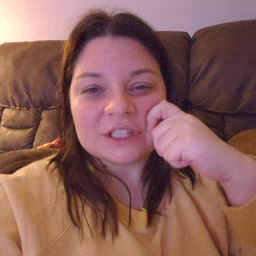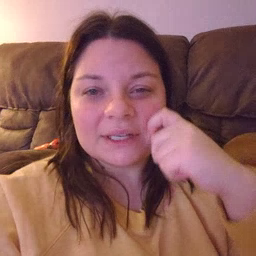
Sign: cheek